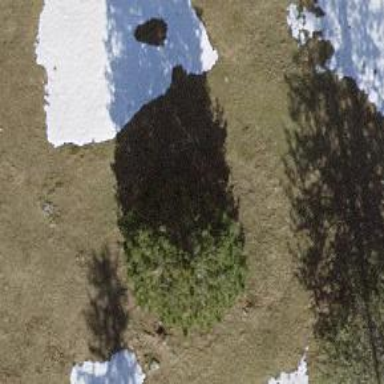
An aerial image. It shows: Single tag "natural: tree."